Field crop: maize
Growth stage: 1
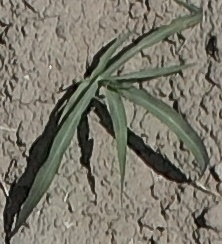
Species: sorghum